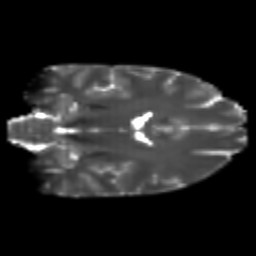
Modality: T2w
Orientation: coronal
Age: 22
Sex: female
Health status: healthy
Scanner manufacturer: philips
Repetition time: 7.385 s
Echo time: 0.08599 s